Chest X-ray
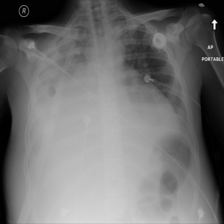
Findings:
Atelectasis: negative
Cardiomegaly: negative
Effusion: negative
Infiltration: negative
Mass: negative
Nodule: negative
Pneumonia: negative
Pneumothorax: negative
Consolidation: negative
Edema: negative
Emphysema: negative
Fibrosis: negative
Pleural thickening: positive
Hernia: negative